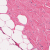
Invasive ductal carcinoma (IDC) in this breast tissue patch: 0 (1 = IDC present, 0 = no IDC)